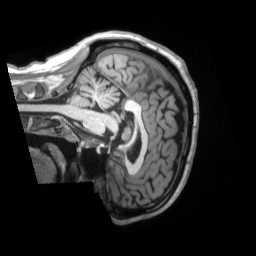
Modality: T1w
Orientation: sagittal
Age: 38
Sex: male
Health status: ill
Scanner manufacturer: siemens
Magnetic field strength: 3 T
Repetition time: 2.2 s
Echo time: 0.00157 s